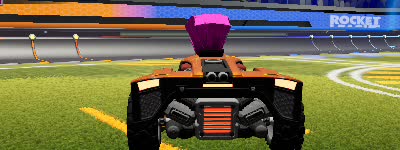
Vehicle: breakout